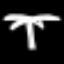
Label: palm tree